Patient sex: M
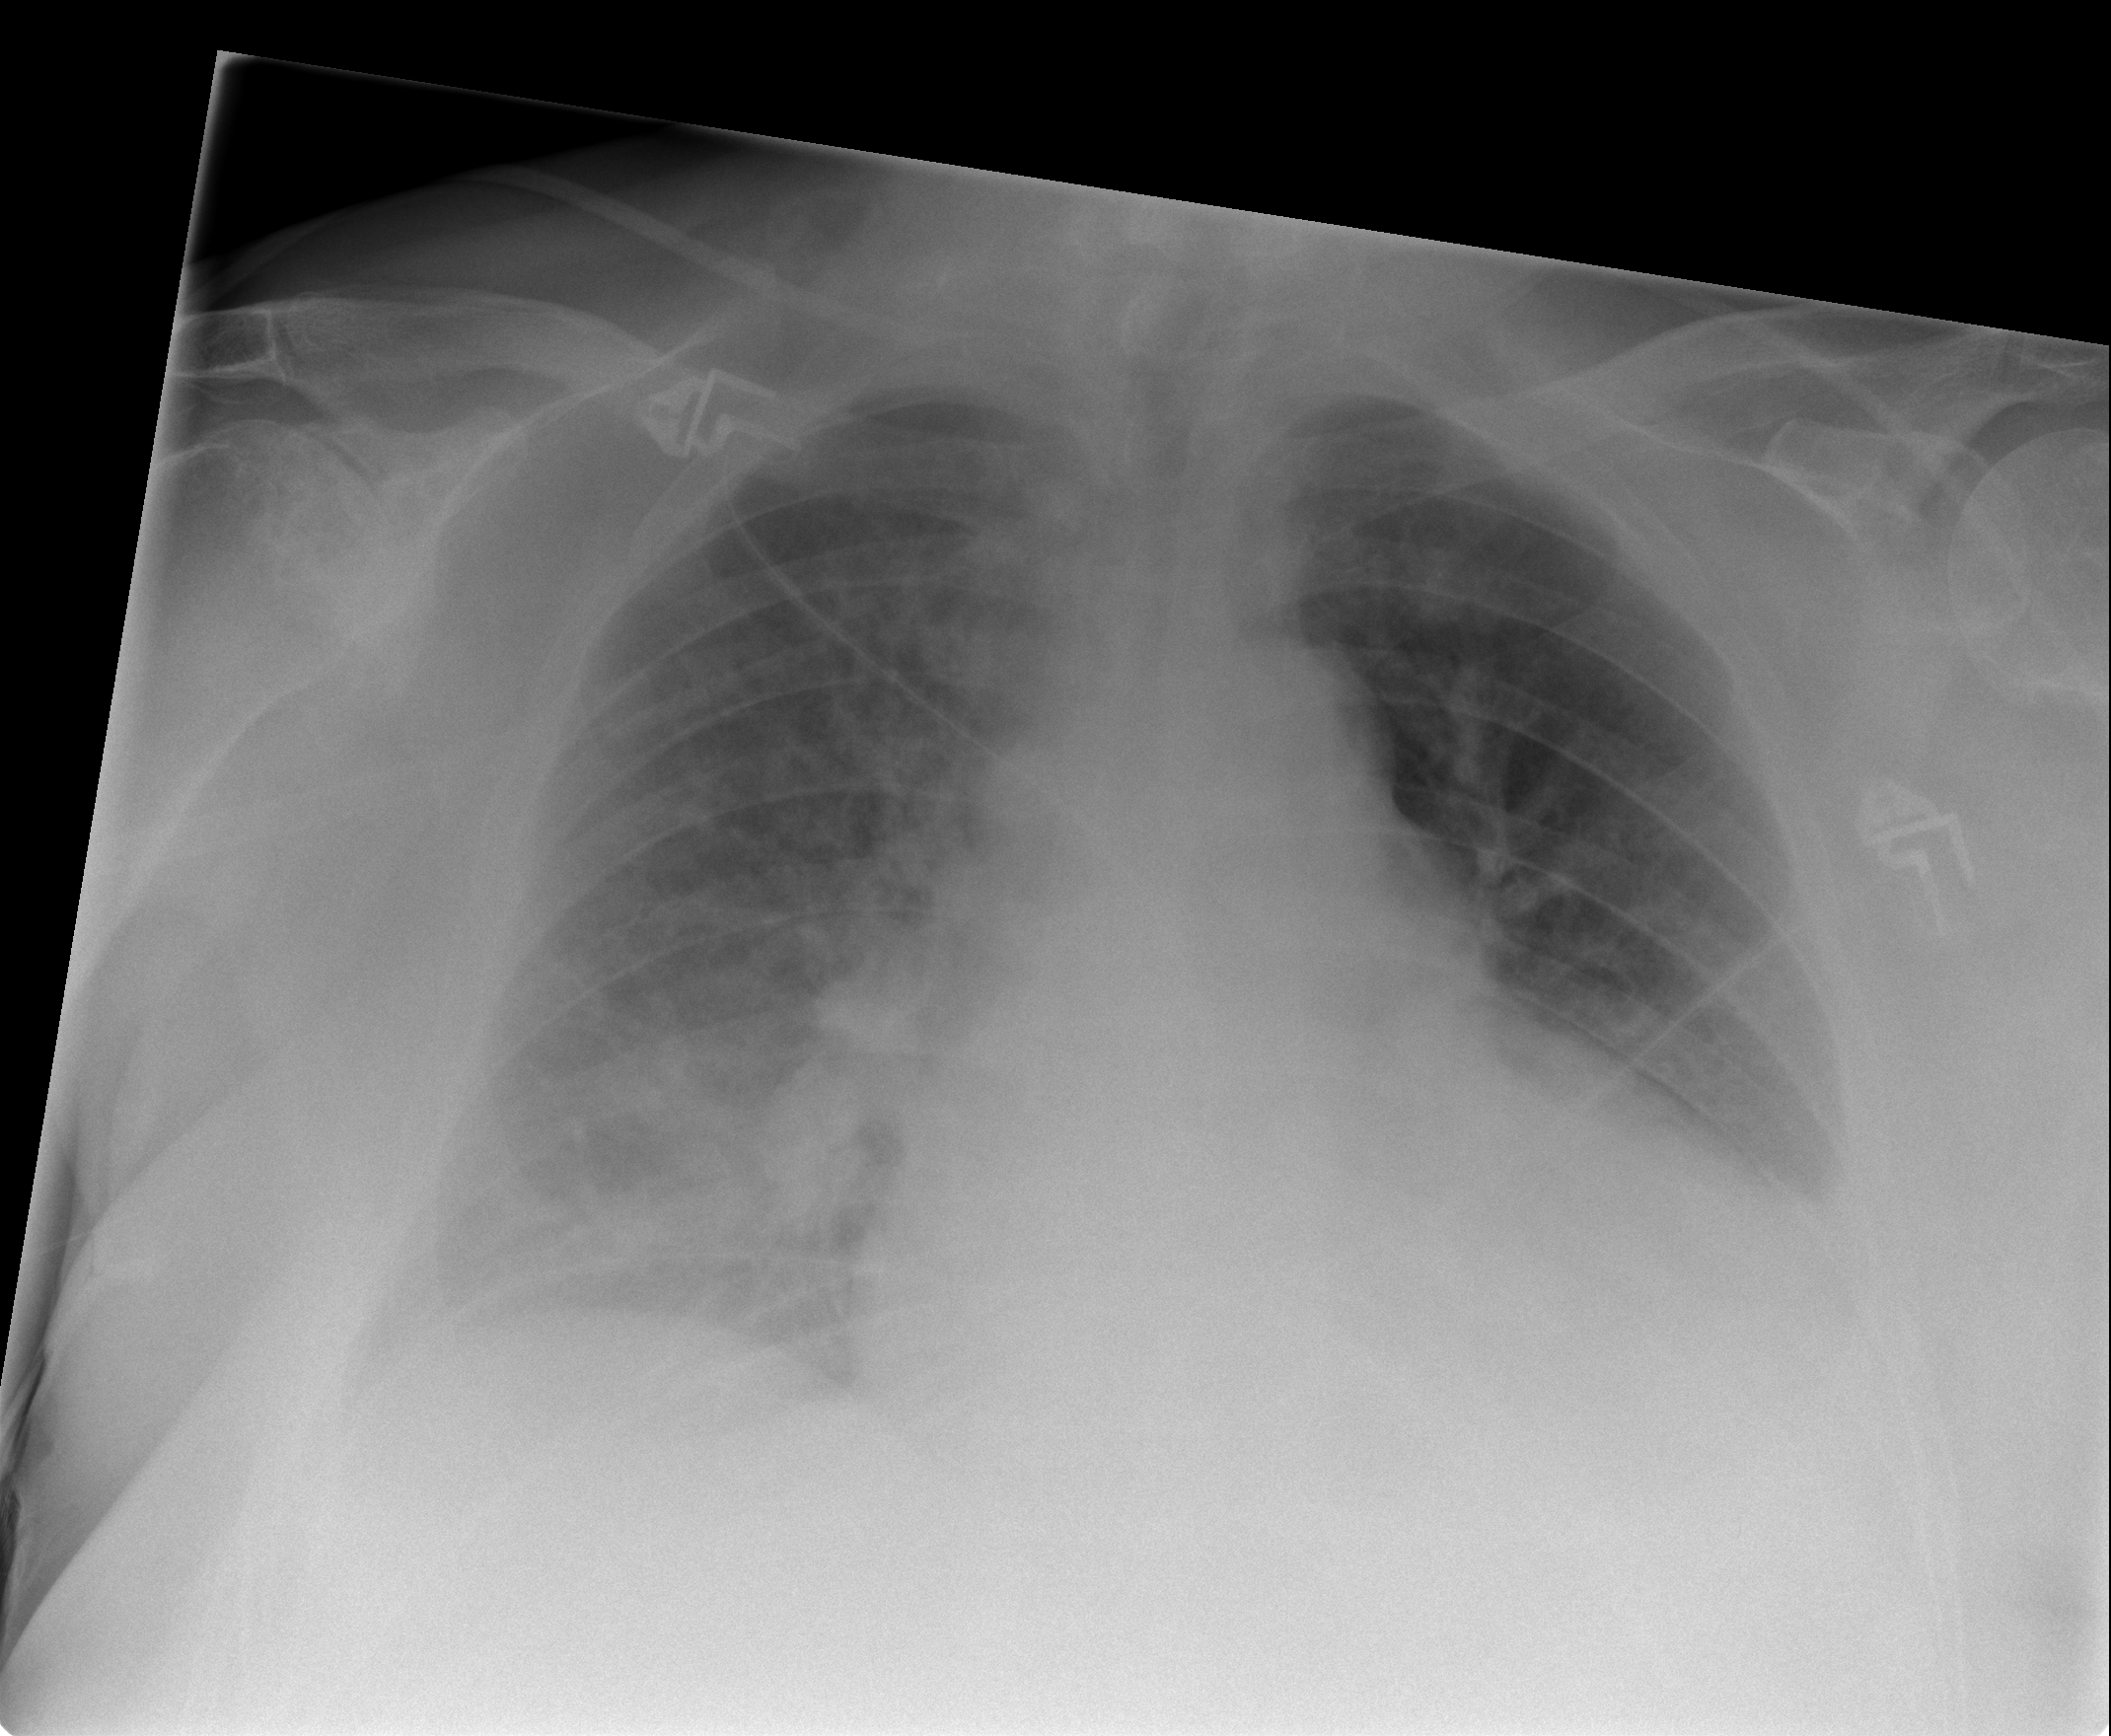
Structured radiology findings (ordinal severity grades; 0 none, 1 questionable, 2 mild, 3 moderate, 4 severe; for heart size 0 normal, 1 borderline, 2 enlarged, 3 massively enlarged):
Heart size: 3
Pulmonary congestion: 3
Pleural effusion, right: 0
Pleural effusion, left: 0
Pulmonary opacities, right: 0
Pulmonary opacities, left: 0
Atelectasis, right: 0
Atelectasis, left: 2